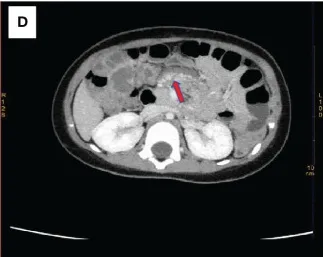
With cross-sectional vascular signs.
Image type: radiology (ct)